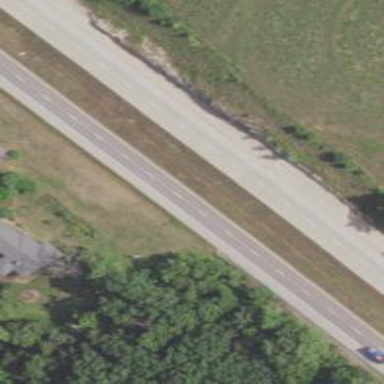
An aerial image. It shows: Expressway with asphalt surface. It is primary highway located on embankment on the right side.